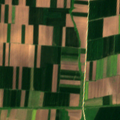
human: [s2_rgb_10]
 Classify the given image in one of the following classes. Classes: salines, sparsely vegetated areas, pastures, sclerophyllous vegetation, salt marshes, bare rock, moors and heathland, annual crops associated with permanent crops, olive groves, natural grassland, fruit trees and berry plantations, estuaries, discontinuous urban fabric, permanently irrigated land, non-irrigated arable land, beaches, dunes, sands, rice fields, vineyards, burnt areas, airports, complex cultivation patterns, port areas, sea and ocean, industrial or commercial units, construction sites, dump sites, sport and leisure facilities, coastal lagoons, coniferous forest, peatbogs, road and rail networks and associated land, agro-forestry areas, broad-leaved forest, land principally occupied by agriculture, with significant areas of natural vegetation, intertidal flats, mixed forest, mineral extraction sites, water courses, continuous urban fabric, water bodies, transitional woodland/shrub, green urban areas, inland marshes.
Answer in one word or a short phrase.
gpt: non-irrigated arable land